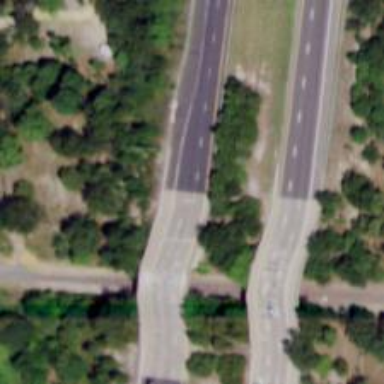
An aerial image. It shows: Urban freeway or expressway.